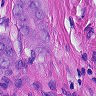
Metastatic tissue present: yes